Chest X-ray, AP view. Patient: 80 years old, sex F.
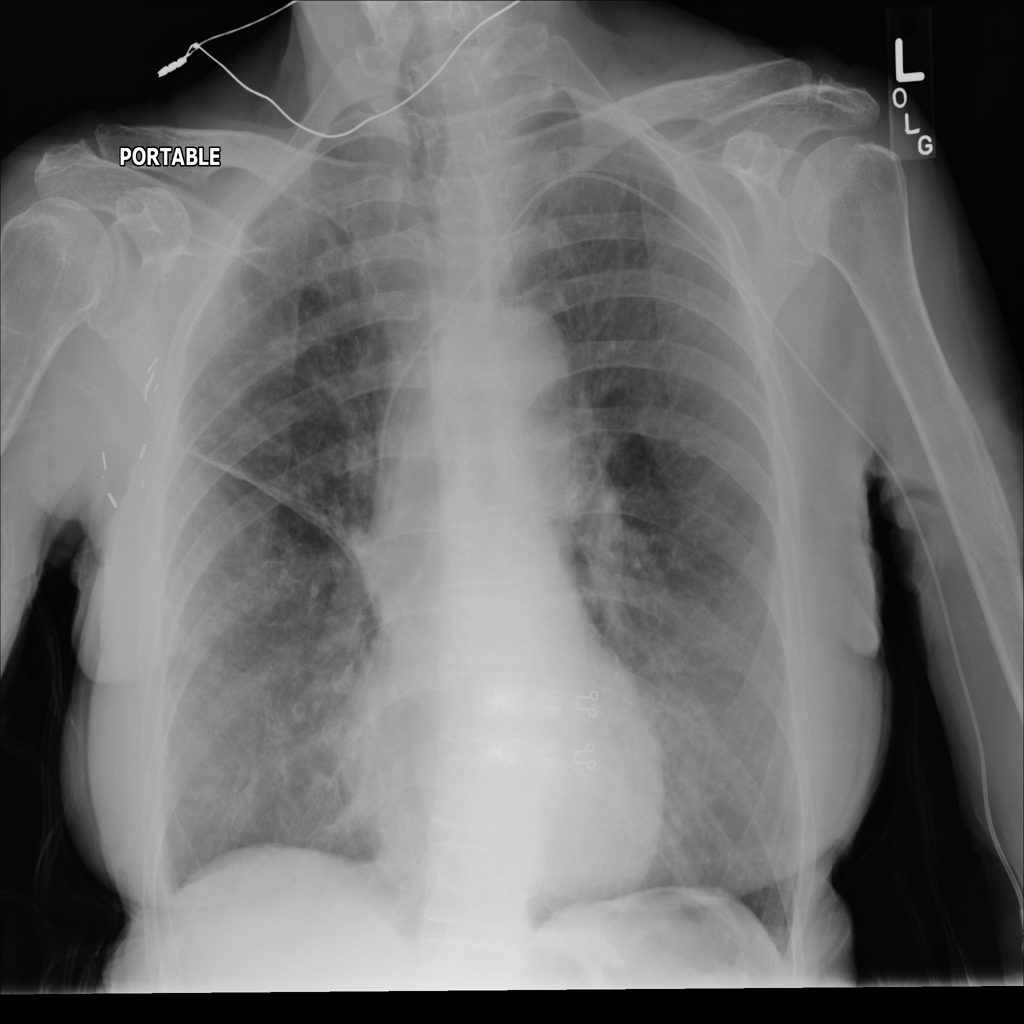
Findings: No Finding